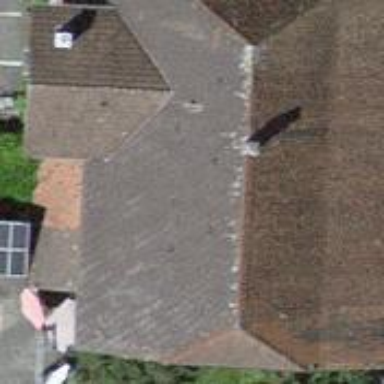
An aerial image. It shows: Half-hipped roof shape on the apartments building.